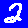
Digit: 2